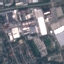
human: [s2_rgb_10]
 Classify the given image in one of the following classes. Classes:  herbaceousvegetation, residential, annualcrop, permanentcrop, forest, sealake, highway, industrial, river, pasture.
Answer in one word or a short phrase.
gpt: Industrial